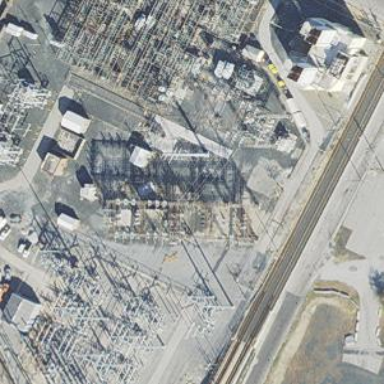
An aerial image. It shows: Chain-link fence surrounding power substation.